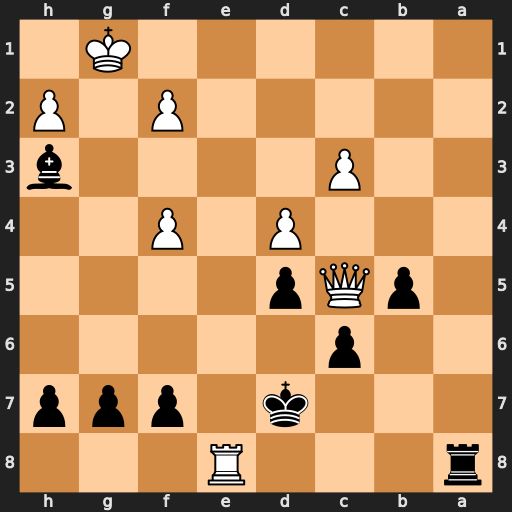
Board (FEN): r3R3/3k1ppp/2p5/1pQp4/3P1P2/2P4b/5P1P/6K1
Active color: b
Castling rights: -
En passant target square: -
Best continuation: Ra1+ Re1 Rxe1#